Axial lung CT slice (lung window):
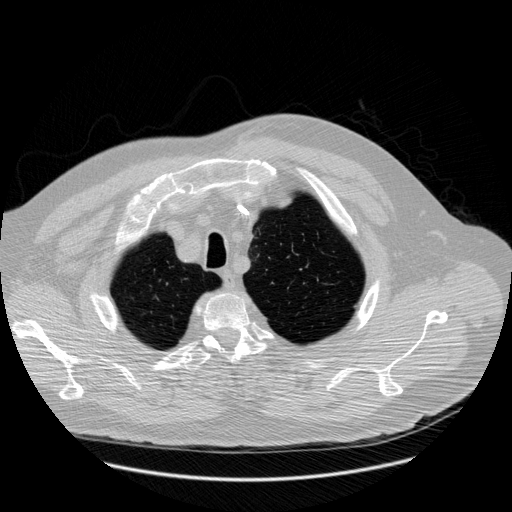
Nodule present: no